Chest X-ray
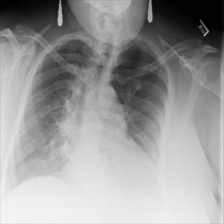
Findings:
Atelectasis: negative
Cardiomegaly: negative
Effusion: negative
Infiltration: negative
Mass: negative
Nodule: negative
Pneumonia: negative
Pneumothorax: negative
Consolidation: negative
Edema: negative
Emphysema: negative
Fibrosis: negative
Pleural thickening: negative
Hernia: negative